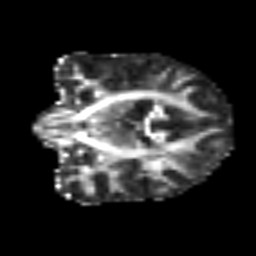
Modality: FA
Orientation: coronal
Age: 39
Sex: female
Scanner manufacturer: siemens
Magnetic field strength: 3 T
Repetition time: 6.1 s
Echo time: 0.101 s